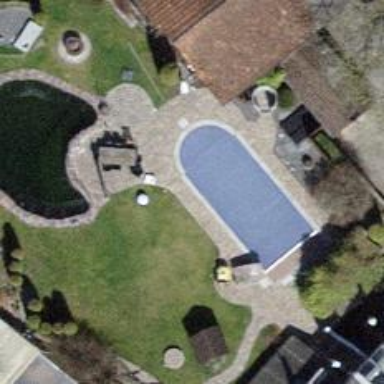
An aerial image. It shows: Swimming pool located in leisure land.